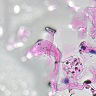
Metastatic tissue present: no